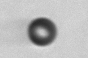
Label: bead